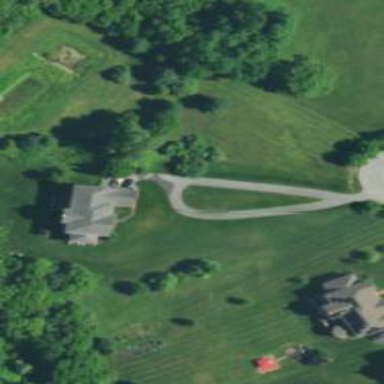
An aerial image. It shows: Driveway.